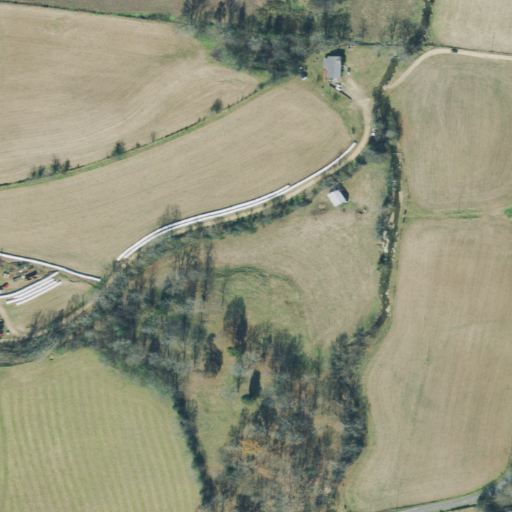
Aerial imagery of valley in Tennessee named Whiteside Hollow containing pasture, deciduous forest, open development, cultivated crops, low intensity development, and medium intensity development